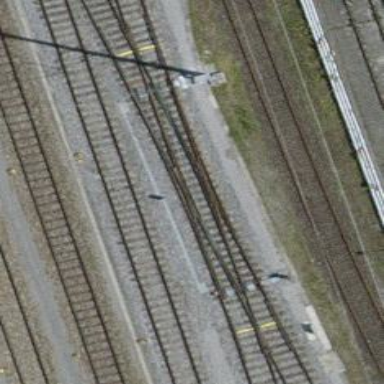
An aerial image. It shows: Railway yard in service.